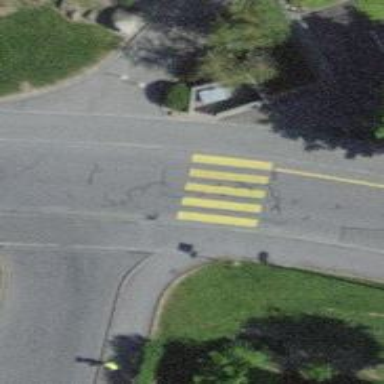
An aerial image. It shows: Kerb barrier.